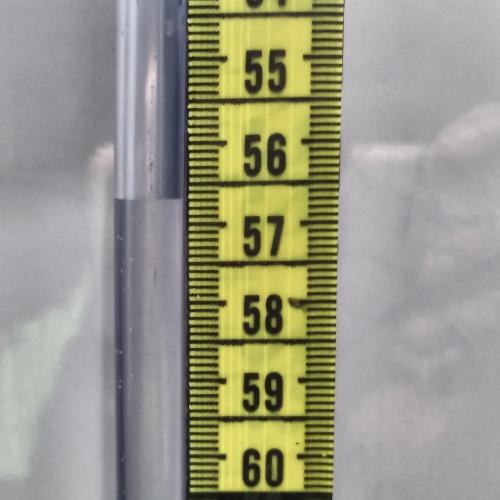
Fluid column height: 56.7 cm